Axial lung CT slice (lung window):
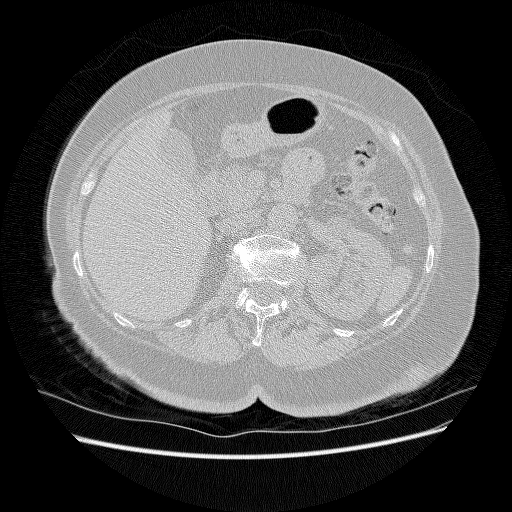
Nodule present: no